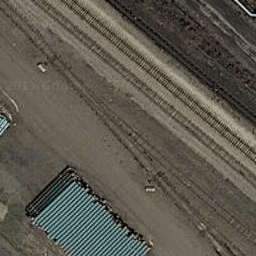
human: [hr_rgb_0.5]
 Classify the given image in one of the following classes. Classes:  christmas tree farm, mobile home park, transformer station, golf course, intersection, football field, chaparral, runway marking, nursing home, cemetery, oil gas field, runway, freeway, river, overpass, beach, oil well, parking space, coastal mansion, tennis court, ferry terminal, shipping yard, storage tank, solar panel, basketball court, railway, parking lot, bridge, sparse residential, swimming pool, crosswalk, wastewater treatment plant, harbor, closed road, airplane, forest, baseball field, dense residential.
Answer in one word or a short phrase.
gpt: railway